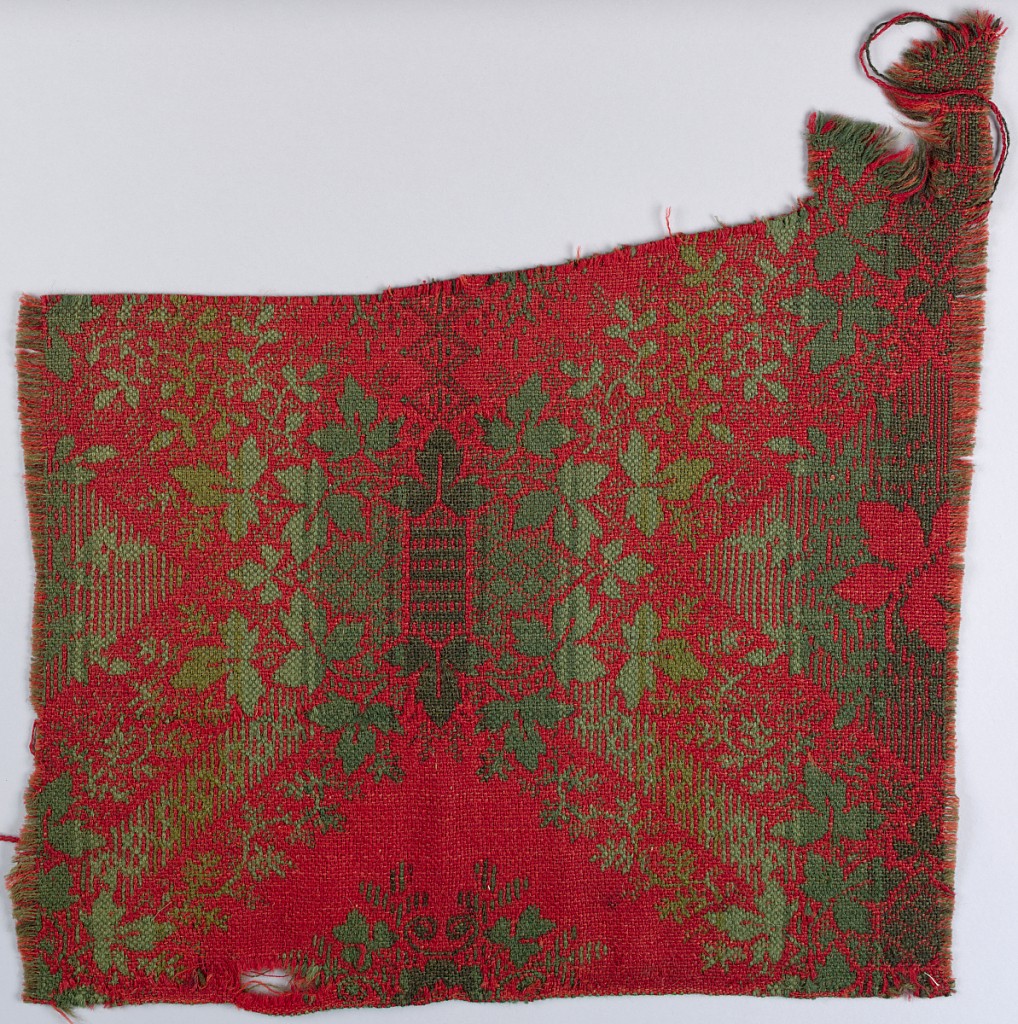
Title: Carpet fragment
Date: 19th century
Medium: wool Technique: double cloth
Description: Floral and lozenge design in red, green and blue.